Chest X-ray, PA view. Patient: 46 years old, sex M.
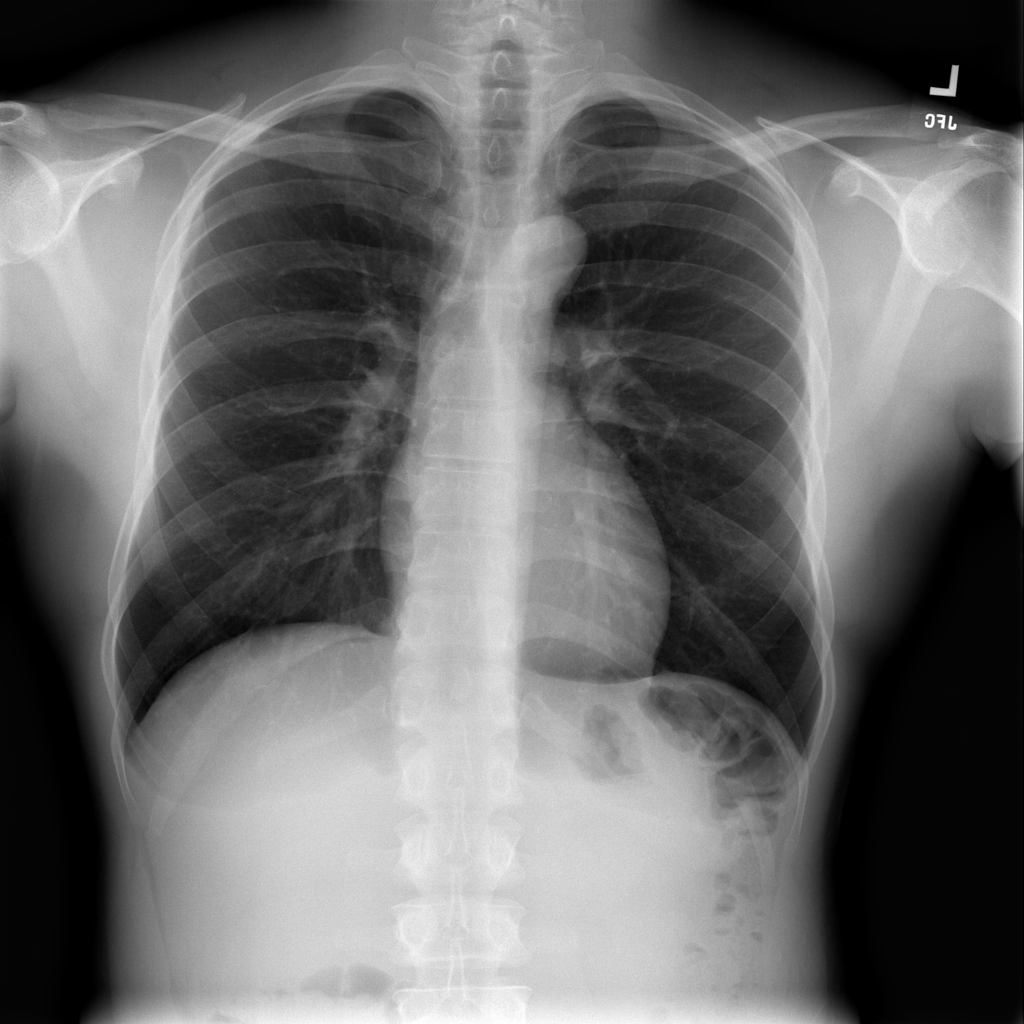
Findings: No Finding